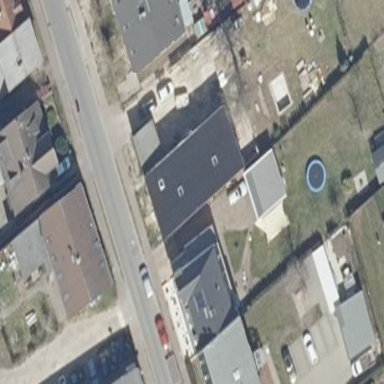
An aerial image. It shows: Detached building with skillion roof shape.